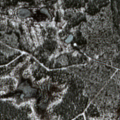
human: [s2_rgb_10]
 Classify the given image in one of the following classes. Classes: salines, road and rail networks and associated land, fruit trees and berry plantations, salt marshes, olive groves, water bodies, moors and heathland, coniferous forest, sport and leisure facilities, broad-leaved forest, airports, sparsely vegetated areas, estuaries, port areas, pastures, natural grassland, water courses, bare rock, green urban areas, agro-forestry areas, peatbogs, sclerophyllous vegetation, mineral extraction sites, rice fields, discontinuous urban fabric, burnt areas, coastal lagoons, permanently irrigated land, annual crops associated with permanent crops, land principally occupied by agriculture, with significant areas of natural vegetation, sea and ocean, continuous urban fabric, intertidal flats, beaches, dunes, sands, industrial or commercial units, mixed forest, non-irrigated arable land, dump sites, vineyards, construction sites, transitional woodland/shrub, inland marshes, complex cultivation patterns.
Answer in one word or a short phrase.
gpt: coniferous forest, mixed forest, transitional woodland/shrub